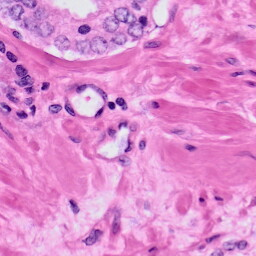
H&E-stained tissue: Prostate